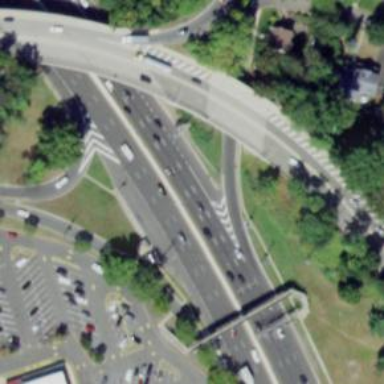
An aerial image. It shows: Trunk link highway with asphalt surface.